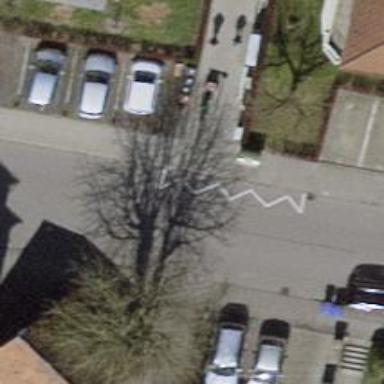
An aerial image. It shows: Footway surfaced with paving stones.